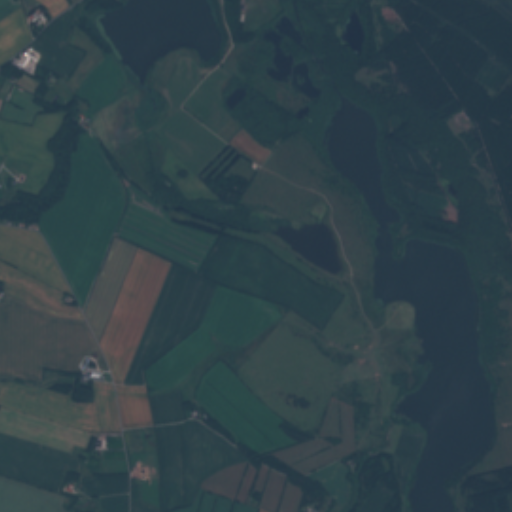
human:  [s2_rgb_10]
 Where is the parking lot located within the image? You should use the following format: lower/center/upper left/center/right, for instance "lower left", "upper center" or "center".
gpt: The parking lot is located in the upper center of the image.
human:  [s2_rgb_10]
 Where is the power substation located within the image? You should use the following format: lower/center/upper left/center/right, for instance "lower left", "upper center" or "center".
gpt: The power substation is located in the center left of the image.
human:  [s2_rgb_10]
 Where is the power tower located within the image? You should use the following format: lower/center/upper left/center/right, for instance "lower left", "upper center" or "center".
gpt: The power tower is located in the lower left of the image.
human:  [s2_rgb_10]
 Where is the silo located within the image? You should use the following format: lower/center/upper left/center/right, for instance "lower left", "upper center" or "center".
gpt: The silo is located in the upper left of the image.
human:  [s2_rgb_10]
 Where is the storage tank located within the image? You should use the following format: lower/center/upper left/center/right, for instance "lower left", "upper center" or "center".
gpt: The storage tank is located in the lower left of the image.
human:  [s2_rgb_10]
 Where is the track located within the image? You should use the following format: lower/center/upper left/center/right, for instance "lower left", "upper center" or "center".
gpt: The track is located in the upper center of the image.
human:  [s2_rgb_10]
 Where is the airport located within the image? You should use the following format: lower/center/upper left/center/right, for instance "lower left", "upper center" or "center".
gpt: There is no airport in the image.